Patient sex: M
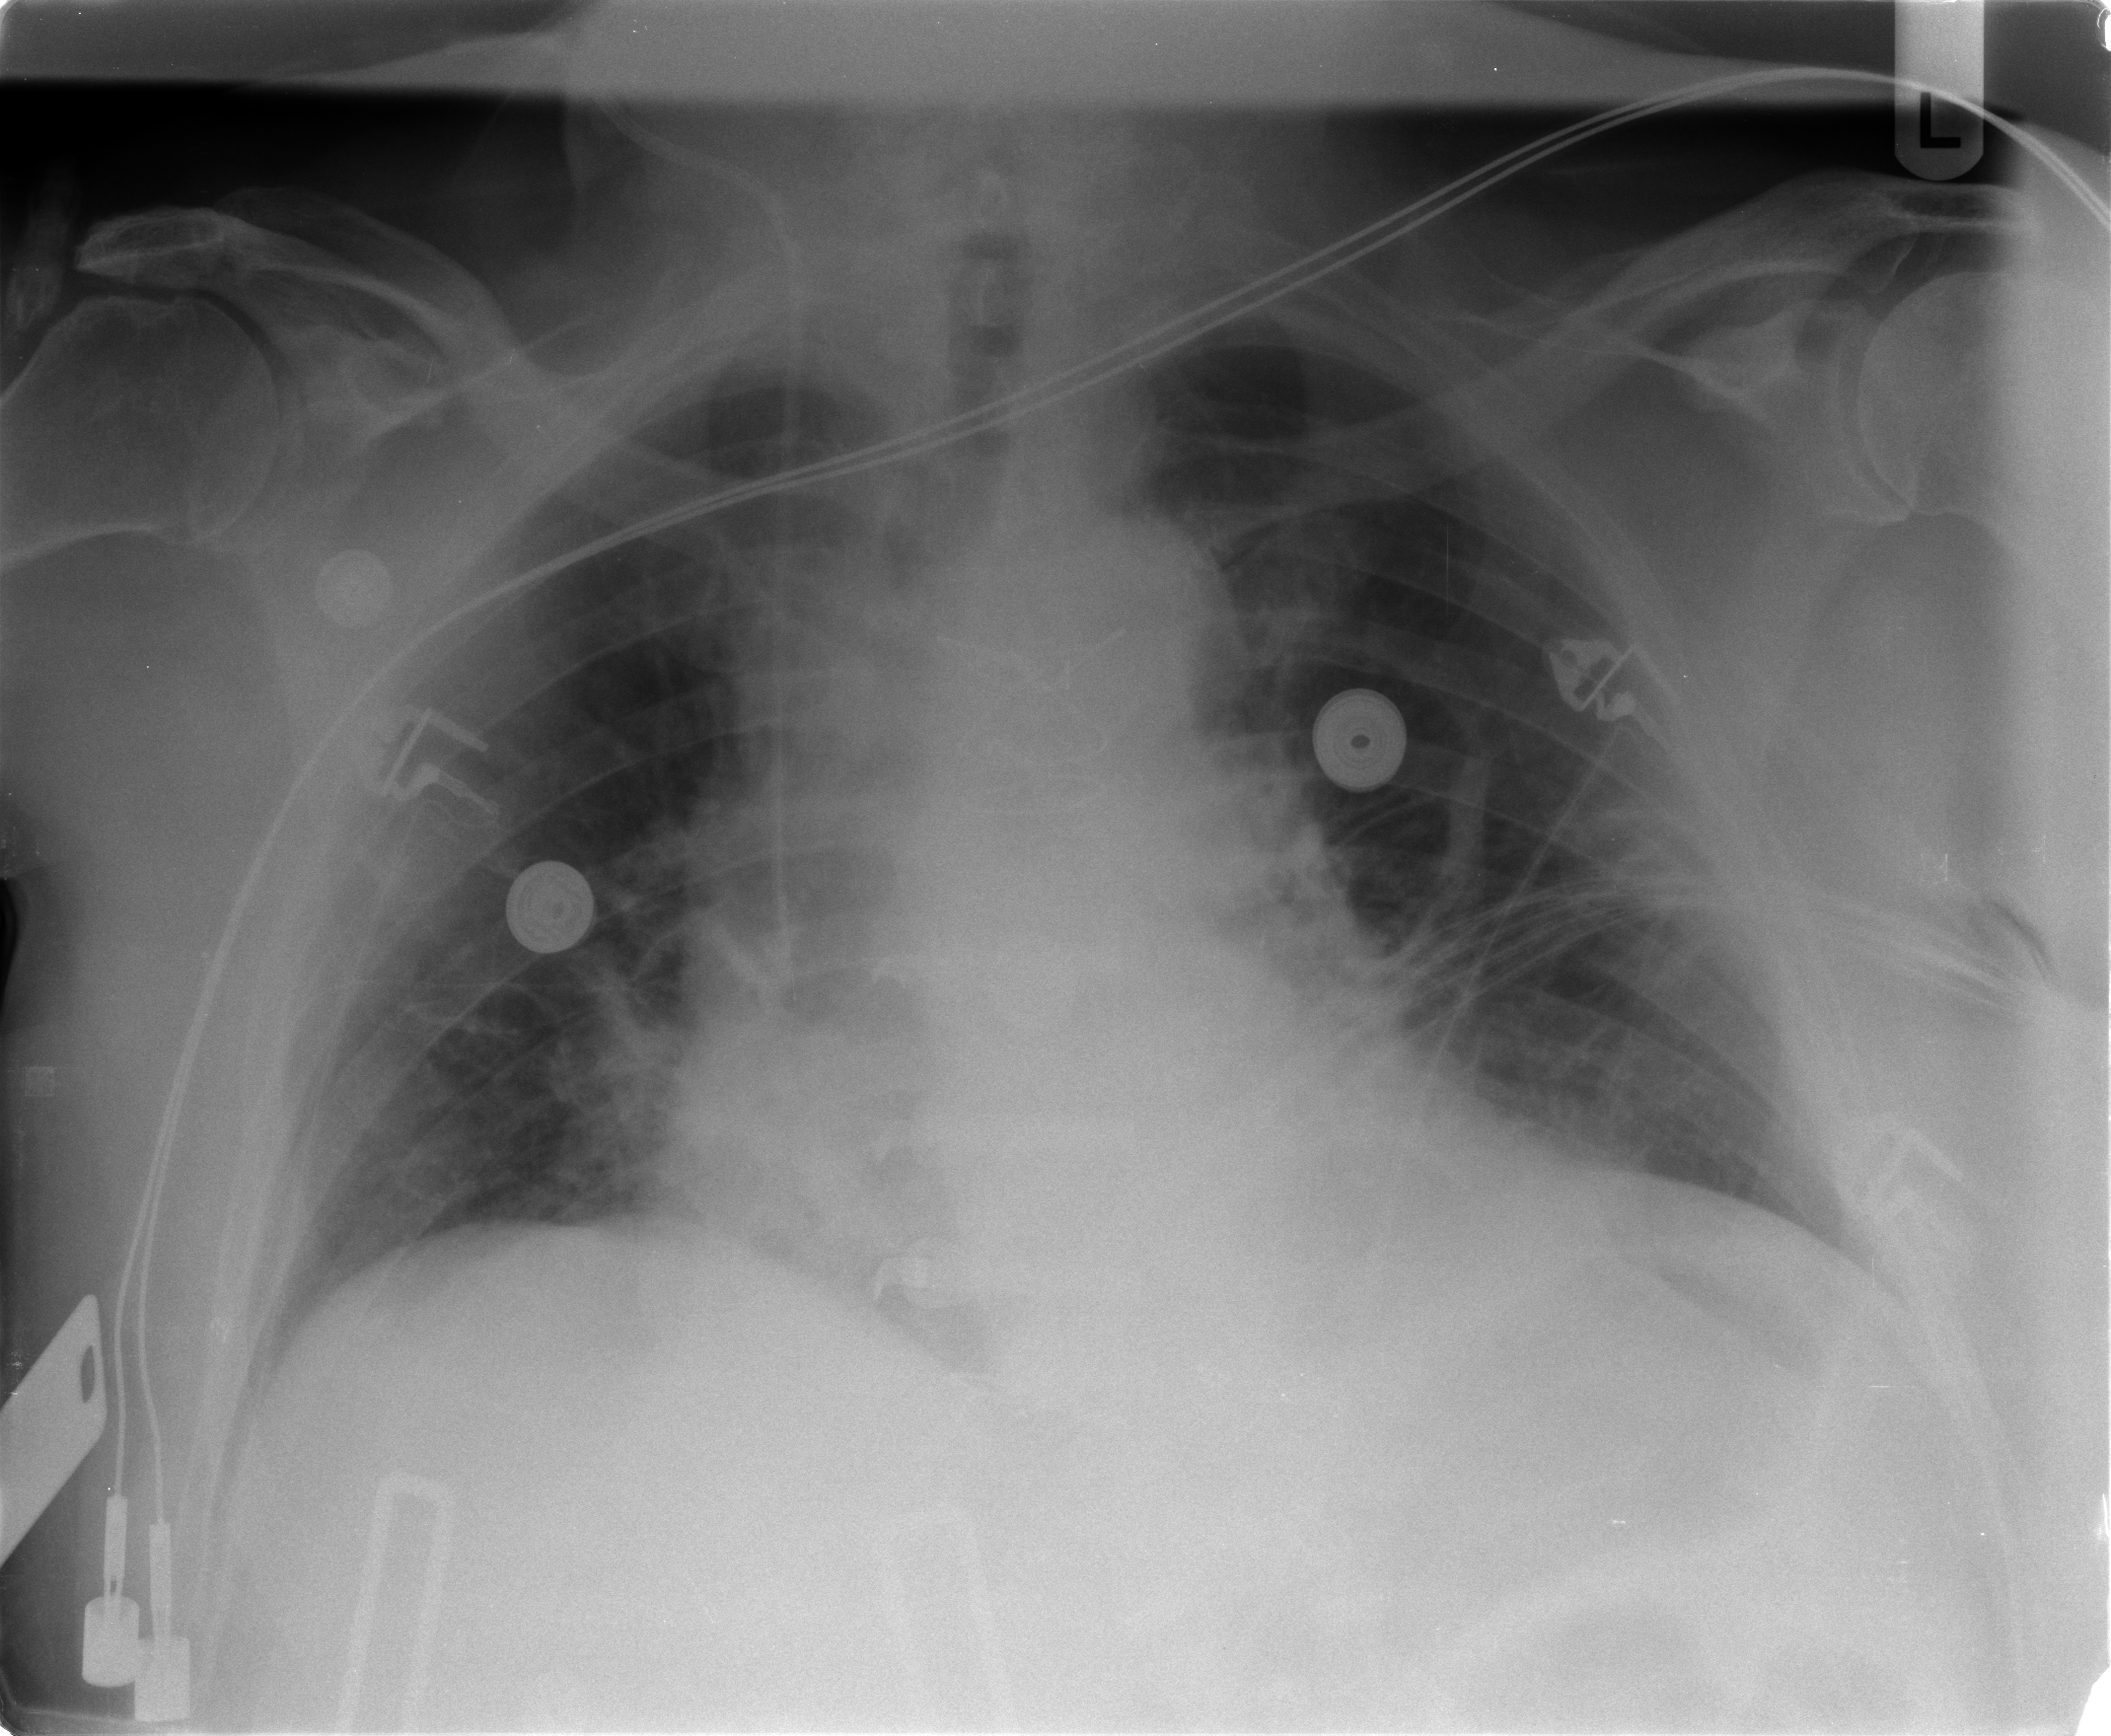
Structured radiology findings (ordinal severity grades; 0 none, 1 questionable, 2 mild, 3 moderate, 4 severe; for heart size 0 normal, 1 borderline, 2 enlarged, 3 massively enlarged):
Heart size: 1
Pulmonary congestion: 1
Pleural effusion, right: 0
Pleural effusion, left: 0
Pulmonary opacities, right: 0
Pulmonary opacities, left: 0
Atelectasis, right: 2
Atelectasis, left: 0